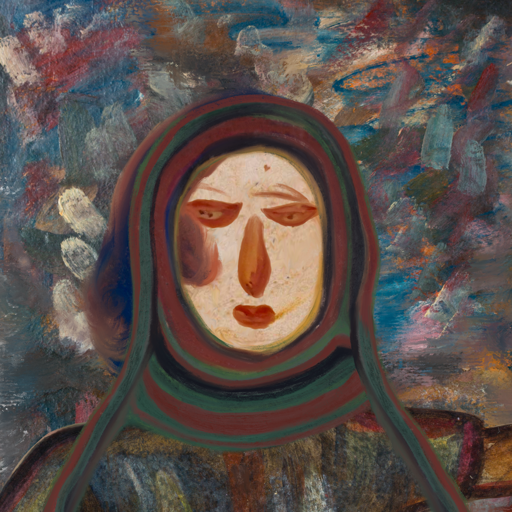
Background: Boggyland, Head And Neck Front: Rupkatha, Face Front: Pious_Lady, Bust: Mosgoul, Hair Front: Mother_And_Son_Son, Head Accessory: After_Raid_Scarf, Second Necklace: Blank, Necklace: Blank, Baby: Blank